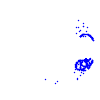
Particle: kaon